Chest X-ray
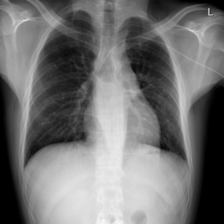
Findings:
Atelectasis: negative
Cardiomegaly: negative
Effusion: negative
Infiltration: positive
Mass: negative
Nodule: negative
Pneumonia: negative
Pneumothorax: negative
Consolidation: negative
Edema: negative
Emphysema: negative
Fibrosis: negative
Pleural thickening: negative
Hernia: negative